Interaction volume radius: 10 \u00c5
Interaction volume height: 20 \u00c5
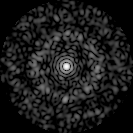
Disorder parameter: 0.8547